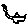
Label: triangle